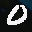
Label: 0